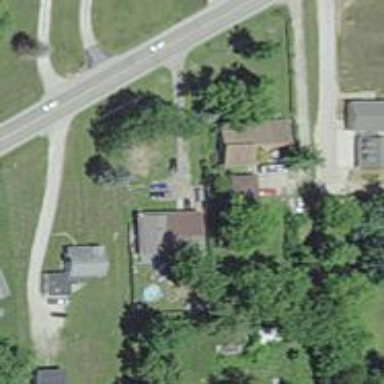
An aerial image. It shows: Driveway.